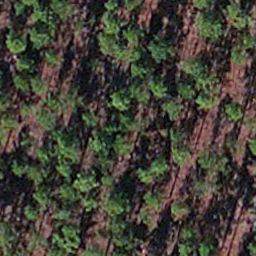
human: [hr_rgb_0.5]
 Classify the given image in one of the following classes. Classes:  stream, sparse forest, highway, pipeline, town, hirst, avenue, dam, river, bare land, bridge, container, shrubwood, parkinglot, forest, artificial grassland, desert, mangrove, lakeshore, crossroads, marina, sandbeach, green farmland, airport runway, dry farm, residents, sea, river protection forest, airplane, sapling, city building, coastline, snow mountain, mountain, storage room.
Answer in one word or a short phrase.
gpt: sapling